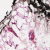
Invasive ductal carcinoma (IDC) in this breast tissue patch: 0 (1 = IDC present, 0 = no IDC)